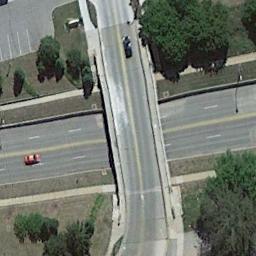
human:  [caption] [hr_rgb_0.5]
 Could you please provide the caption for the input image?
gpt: Many trees are beside the overpass .

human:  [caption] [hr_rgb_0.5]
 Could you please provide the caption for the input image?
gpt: There is an overpass and two black cars .

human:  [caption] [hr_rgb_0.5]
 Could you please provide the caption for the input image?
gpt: The overpass is next to the grass and some trees .

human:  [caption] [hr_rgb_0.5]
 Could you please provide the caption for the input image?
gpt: The cross-line overpass is over the roads and a parking lot is next to the overpass .

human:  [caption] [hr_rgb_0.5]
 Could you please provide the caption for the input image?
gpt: There are some green trees around the overpass .